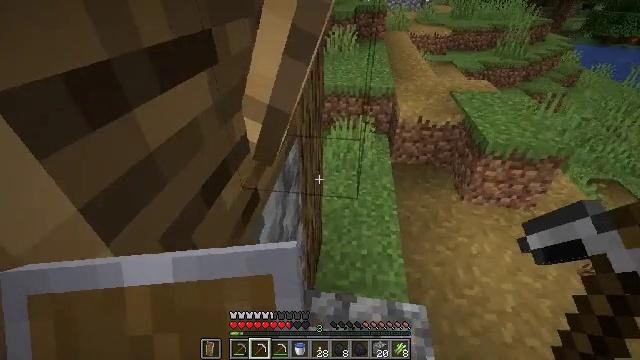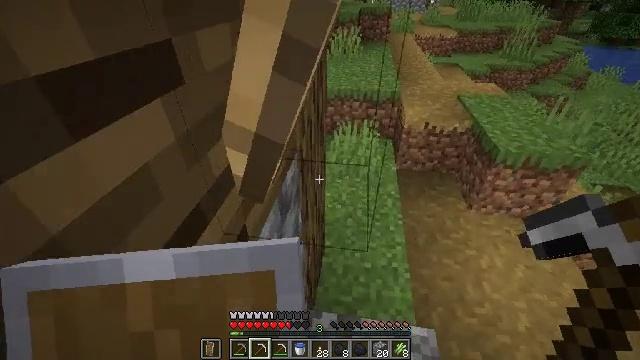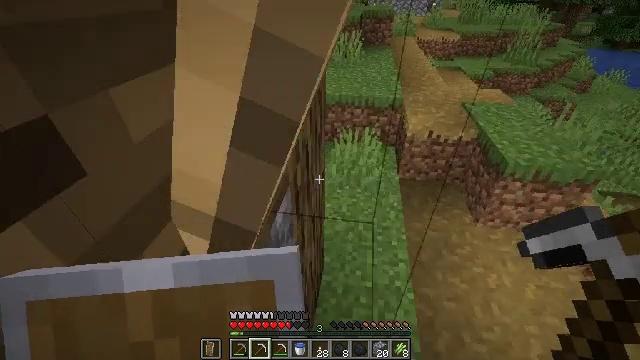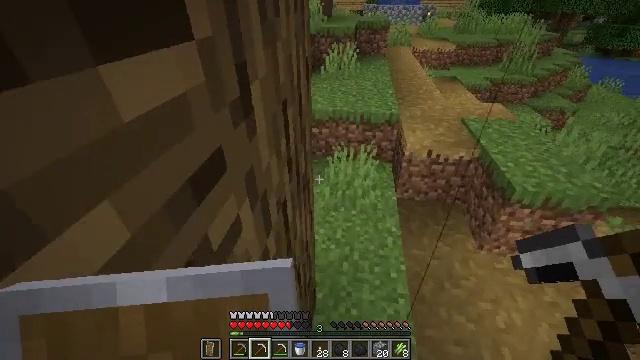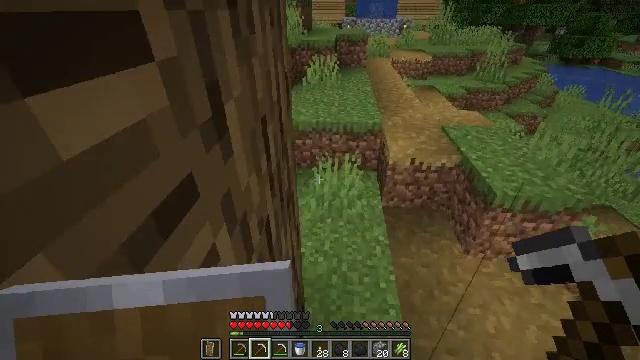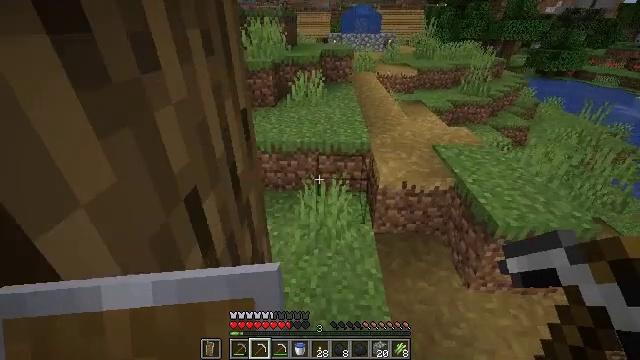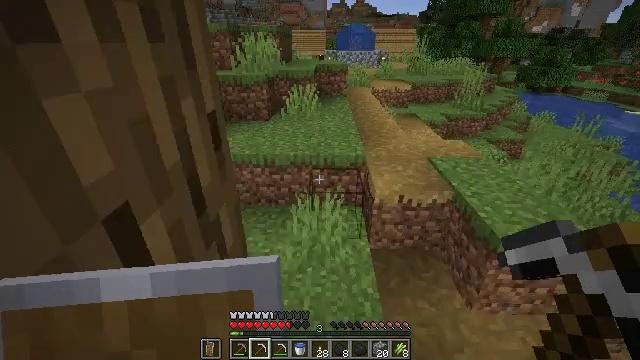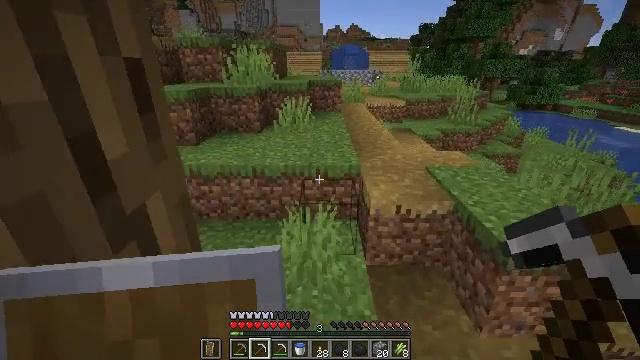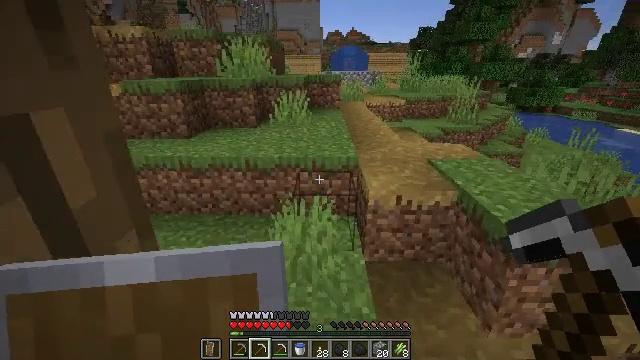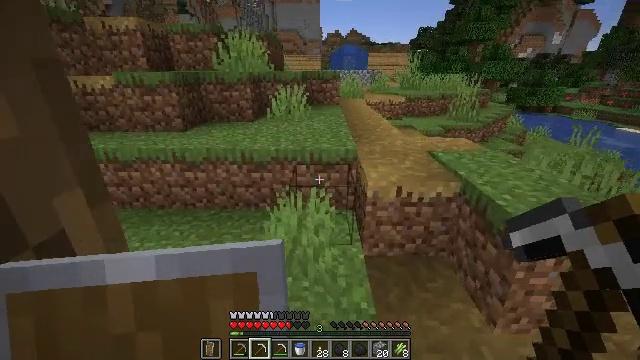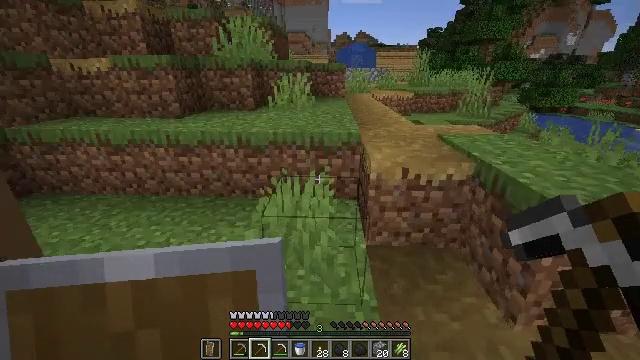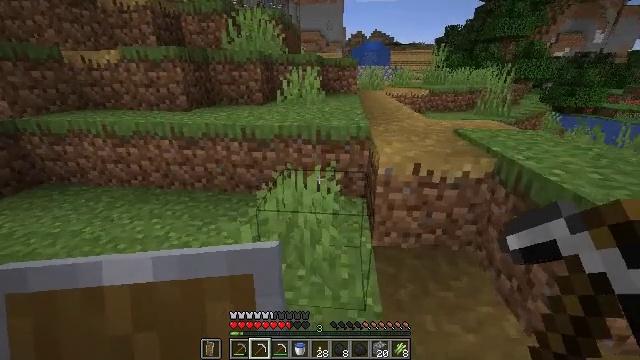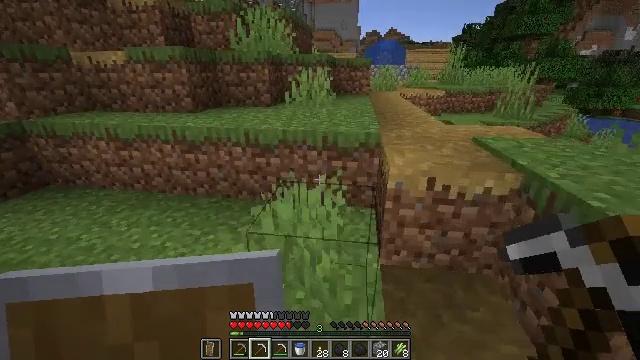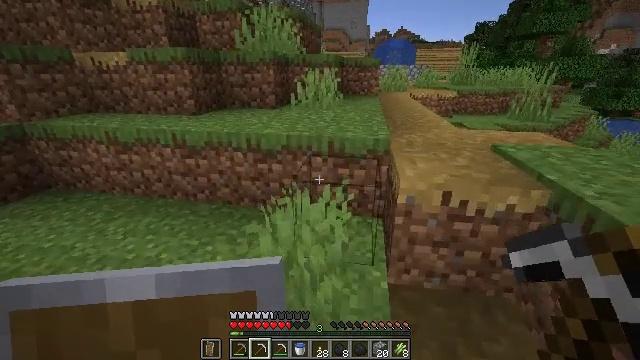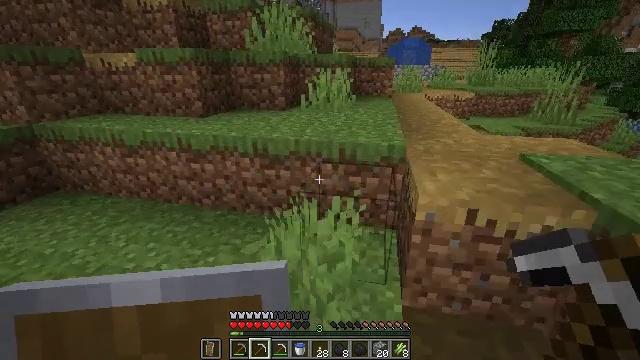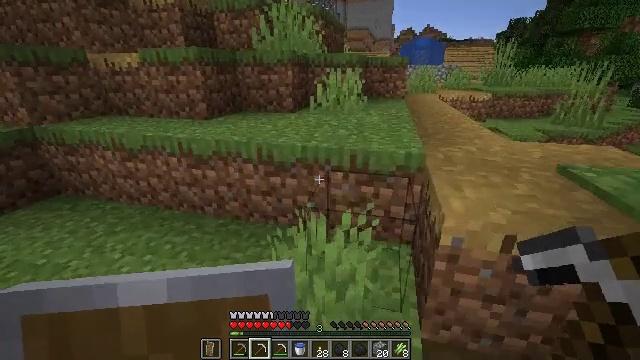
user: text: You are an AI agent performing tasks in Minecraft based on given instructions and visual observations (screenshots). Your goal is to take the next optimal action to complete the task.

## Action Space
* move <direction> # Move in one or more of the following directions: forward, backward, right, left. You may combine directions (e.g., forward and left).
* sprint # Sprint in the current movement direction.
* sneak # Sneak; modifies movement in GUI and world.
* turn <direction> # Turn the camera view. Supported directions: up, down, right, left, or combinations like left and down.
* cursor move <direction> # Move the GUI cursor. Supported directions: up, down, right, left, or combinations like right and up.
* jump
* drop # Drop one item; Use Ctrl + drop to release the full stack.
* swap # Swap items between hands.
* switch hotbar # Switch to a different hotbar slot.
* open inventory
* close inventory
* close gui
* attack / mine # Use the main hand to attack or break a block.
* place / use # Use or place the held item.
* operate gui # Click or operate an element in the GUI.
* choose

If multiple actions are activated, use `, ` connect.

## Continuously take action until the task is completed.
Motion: motion action
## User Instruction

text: Chop down the stripped oak log.
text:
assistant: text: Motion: move forward
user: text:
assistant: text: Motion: move forward
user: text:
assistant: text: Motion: move forward, turn up
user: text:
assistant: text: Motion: move forward, turn right and up
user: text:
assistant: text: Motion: move forward, turn right and up
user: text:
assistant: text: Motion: move forward and move right, turn up
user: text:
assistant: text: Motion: move forward and move right, turn up
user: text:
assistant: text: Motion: move forward and move right
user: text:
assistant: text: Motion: move forward and move right
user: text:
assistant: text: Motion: move forward and move right, turn left
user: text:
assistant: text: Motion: move forward, turn left
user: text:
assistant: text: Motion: move forward, turn left
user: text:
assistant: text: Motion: move forward, turn left
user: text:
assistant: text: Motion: move forward, turn left
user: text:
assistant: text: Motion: move forward, turn left
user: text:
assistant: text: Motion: move forward, turn left
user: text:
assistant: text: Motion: move forward, turn left
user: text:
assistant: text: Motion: move forward, turn left
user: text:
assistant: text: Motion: move forward, turn left
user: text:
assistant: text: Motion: move forward, turn left, jump
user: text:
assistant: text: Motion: move forward, turn left, jump
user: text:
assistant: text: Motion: move forward, turn left, jump
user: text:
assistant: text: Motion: move forward, turn left, jump
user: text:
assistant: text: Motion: move forward, turn left and up, jump
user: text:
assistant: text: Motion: move forward, turn left and up, jump
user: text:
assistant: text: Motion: move forward, turn up, jump
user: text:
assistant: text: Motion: move forward, turn up, jump
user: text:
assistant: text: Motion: move forward, jump
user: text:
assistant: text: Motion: move forward, jump
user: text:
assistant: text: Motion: move forward, jump